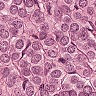
Metastatic tissue present: yes